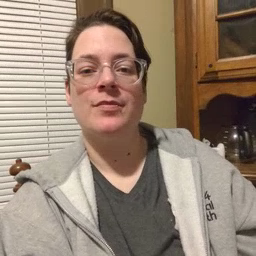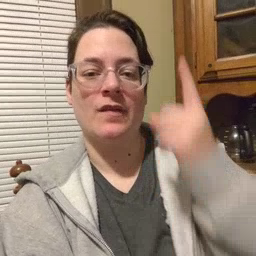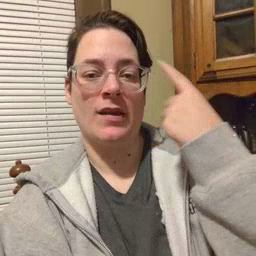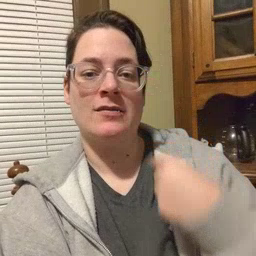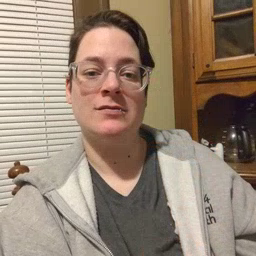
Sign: face